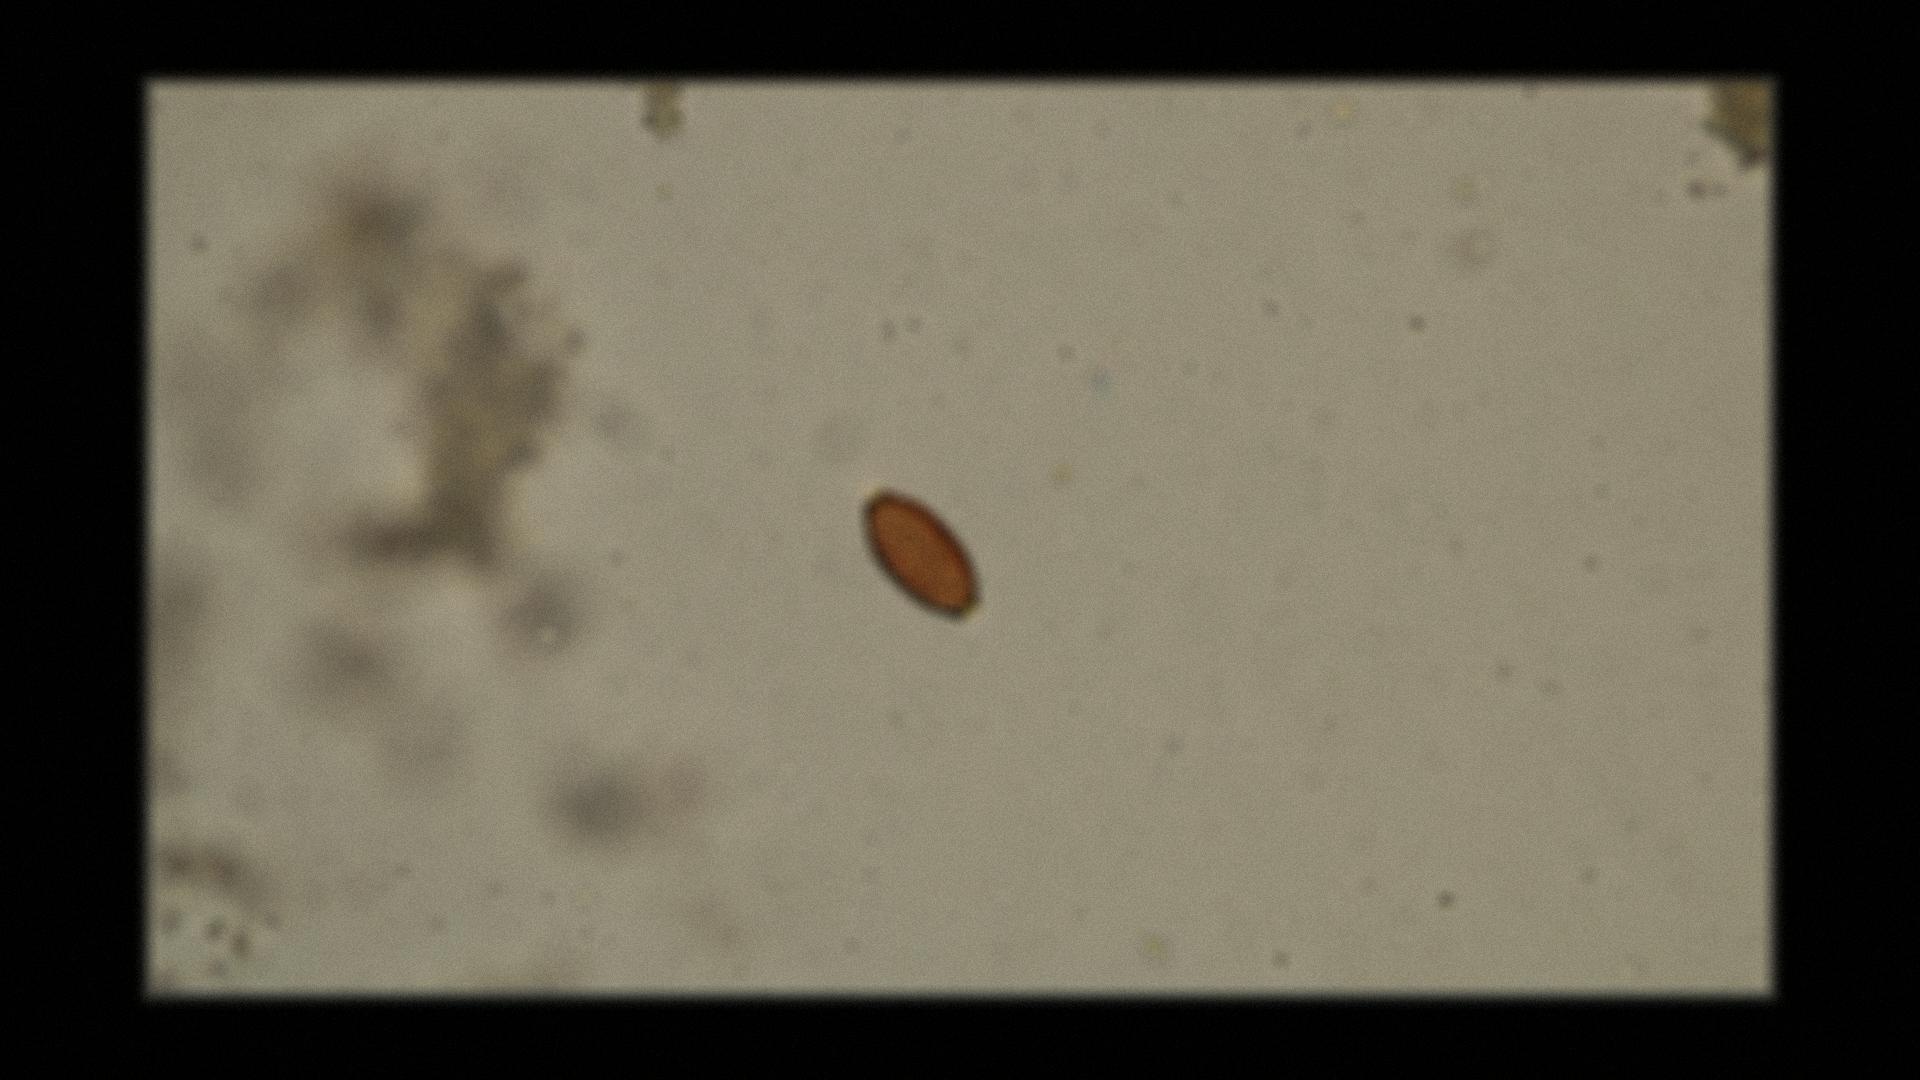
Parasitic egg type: Trichuris trichiura